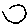
Label: square